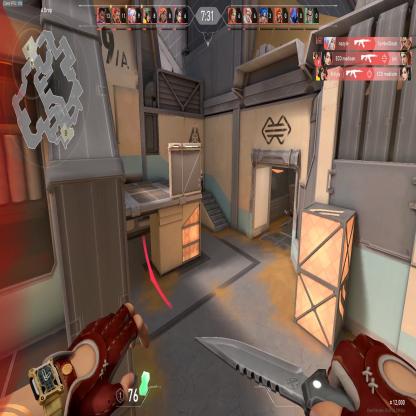
Label: enemy